Interaction volume radius: 5 \u00c5
Interaction volume height: 15 \u00c5
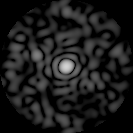
Disorder parameter: 0.7824